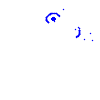
Particle: electron